Question: I need some help trying to solve this, right now it keeps printing vertically only

'''
height = int(input("Height of triangle: "))
for x in range(height):
for y in range(height):
print("#",end = '')
print()
'''
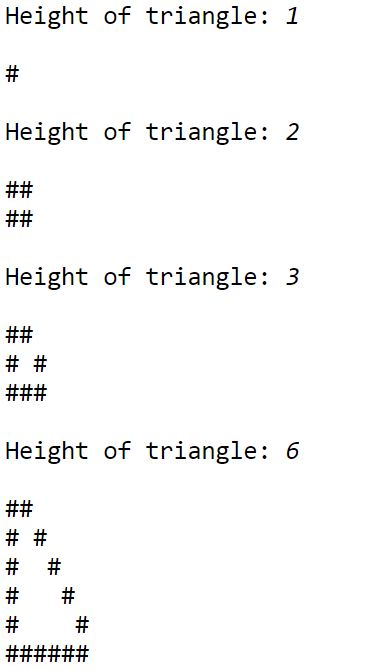
Answer: Here's my solution, it involves the use an of accumulator:
'''
height = int(input("Height of triangle: "))
count = 0
for i in range(height-1):
print('#' + ' '*count + '#')
count += 1
print('#'*height)
'''